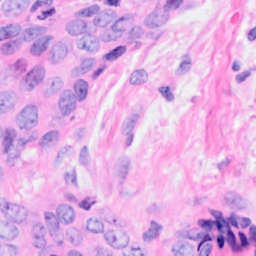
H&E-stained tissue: Breast